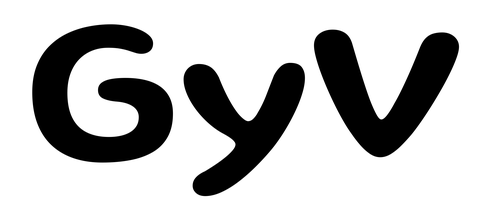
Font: Gluten_Medium